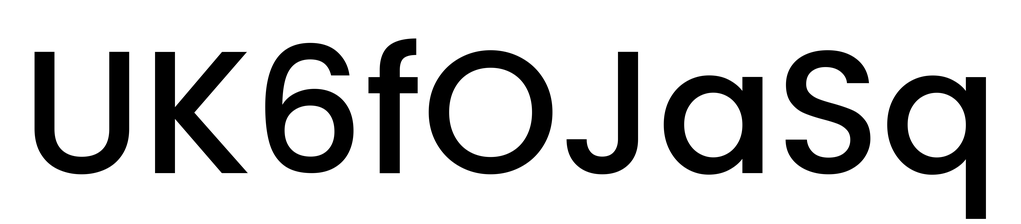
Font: Poppins-Medium